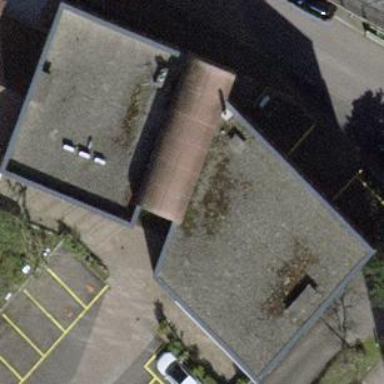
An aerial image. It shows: Office building.